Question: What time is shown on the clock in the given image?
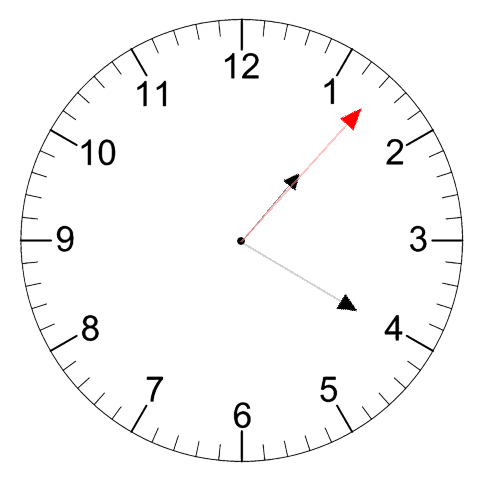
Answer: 01:20:07